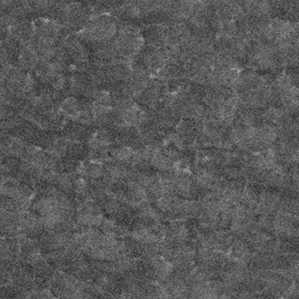
Label: frost